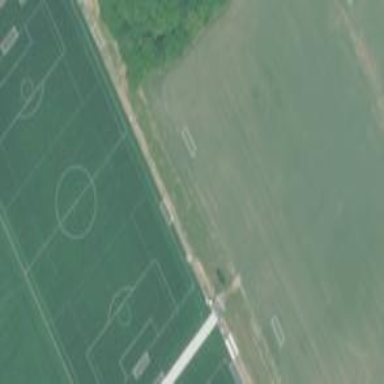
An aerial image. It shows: Soccer pitch designated for leisure and sports activities.